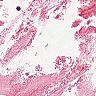
Metastatic tissue present: no